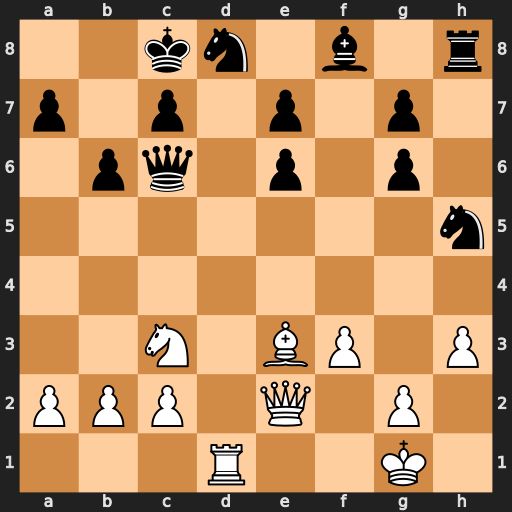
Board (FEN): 2kn1b1r/p1p1p1p1/1pq1p1p1/7n/8/2N1BP1P/PPP1Q1P1/3R2K1
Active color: w
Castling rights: -
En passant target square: -
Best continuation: Qa6+ Nb7 Nb5 Qxb5 Qxb5